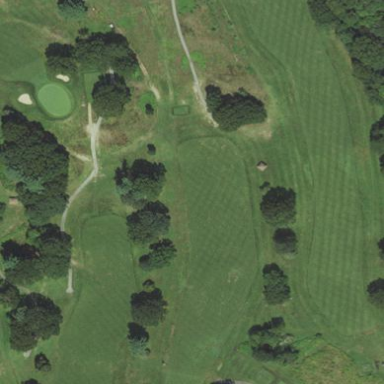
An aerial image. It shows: Golf fairway surrounded by grass.